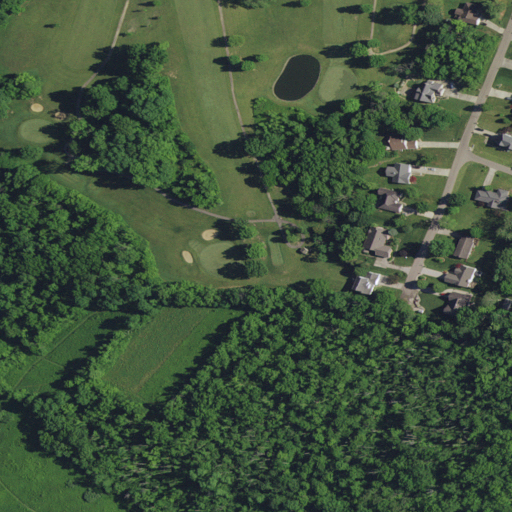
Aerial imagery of ridge(s) in Indiana named Georgetown Ridge containing open development, deciduous forest, low intensity development, mixed forest, pasture, and shrub